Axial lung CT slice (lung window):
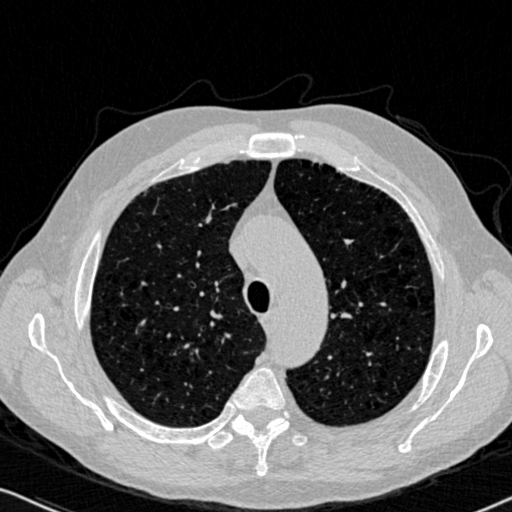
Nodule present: no